Aerial crown-view tile of a tropical tree (Barro Colorado Island, Panama), acquired 20250124:
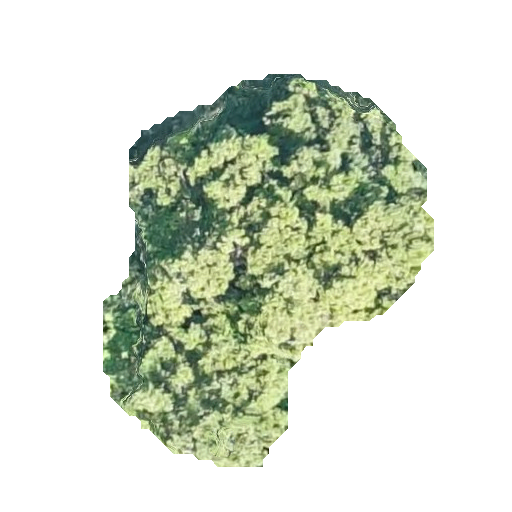
Species: Brosimum alicastrum
GBIF accepted scientific name: Brosimum alicastrum
Crown area: 128.678 m²